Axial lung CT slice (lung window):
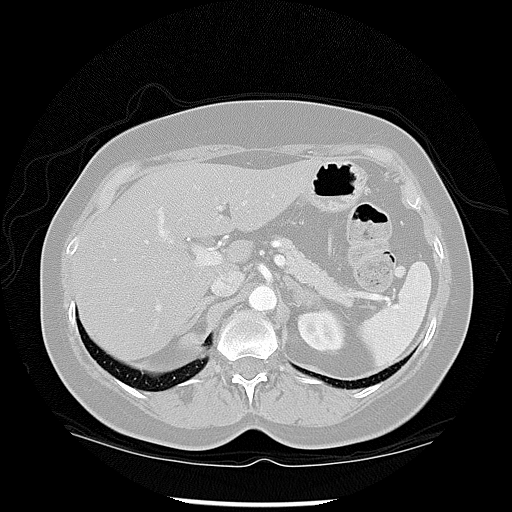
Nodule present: no